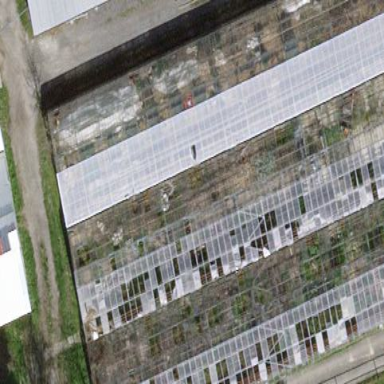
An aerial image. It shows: Greenhouse.